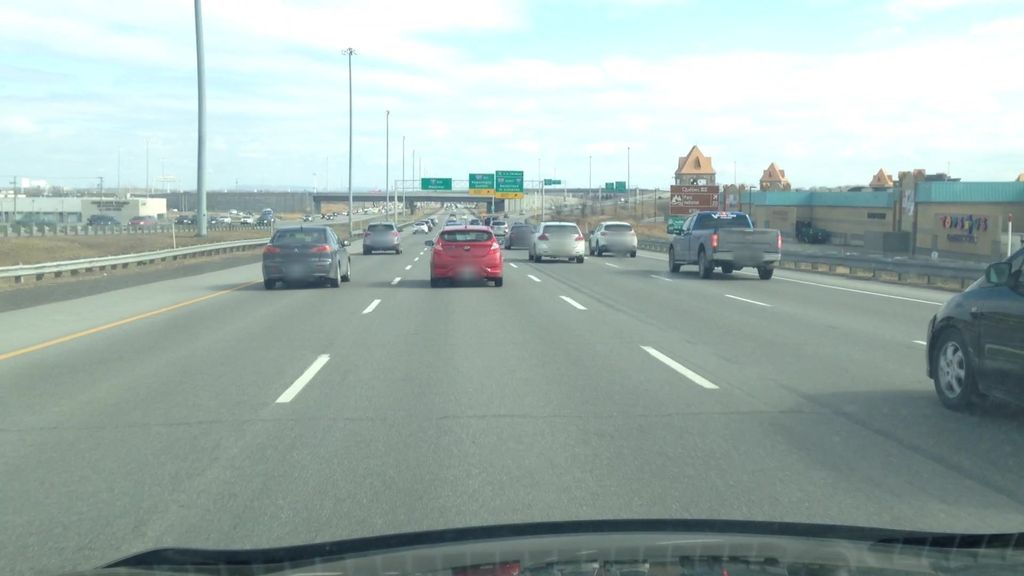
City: montreal